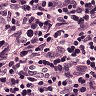
Metastatic tissue present: no